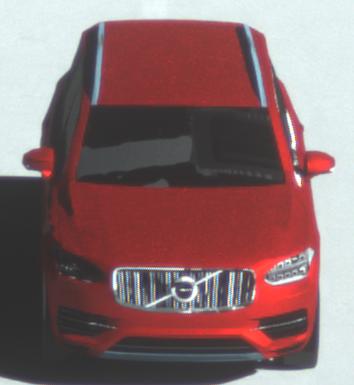
Make: Volvo
Model: XC90 B5
Detailed model: XC90 (L)
Model produced from: 2019/08
Model produced until: 2020/04
Doors: 5
Color: red
Road condition: dry road
Daytime: morning or afternoon
Contrast: high contrast